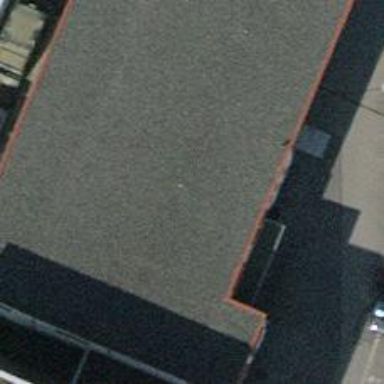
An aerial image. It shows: Car repair shop.